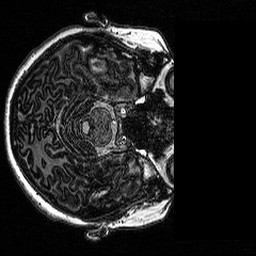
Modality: MP2RAGE
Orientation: axial
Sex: female
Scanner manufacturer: siemens
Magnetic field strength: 3 T
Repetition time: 5 s
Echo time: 0.00292 s